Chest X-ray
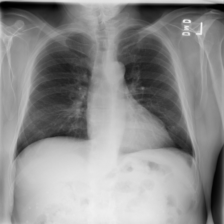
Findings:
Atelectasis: negative
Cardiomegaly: negative
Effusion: negative
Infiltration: negative
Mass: negative
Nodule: negative
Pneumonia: negative
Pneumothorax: negative
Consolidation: negative
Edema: negative
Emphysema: negative
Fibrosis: negative
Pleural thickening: negative
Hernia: negative